Milling tool wear sample.
Tool blade image: 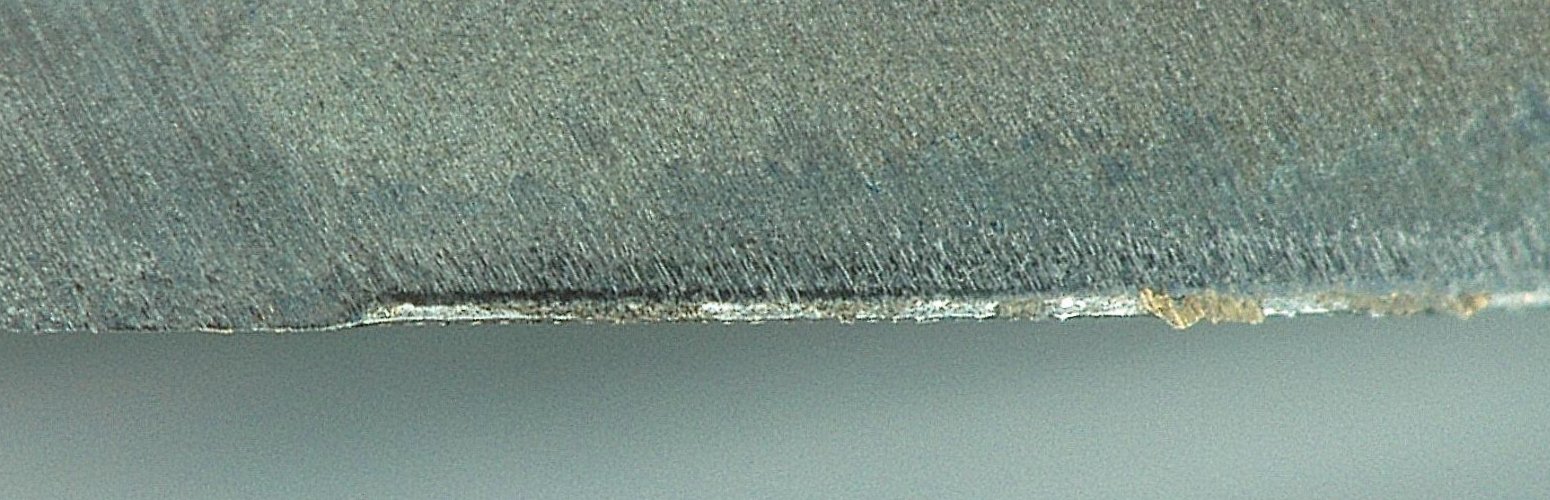
Chip image: 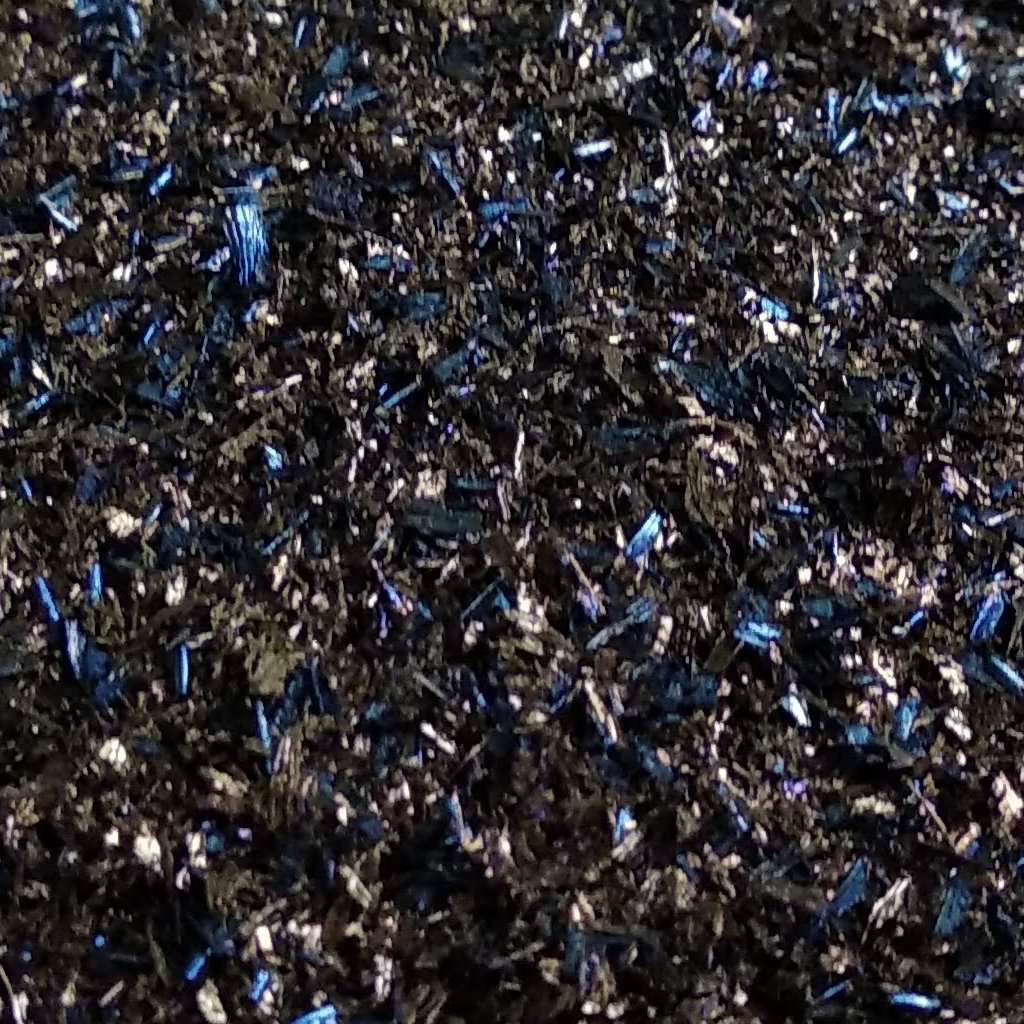
Workpiece image: 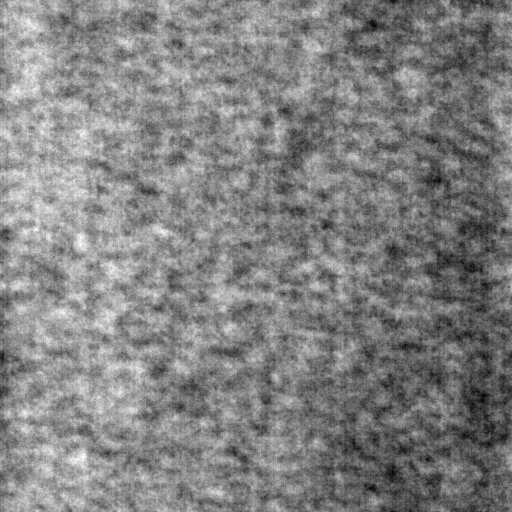
Tool wear state: dulled
Gaps: 15.27
Flank wear: 93.75
Overhang: 8.12
Force-signal Mel-spectrograms (X, Y, Z axes): 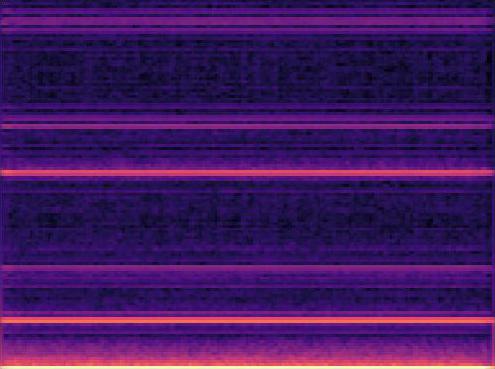 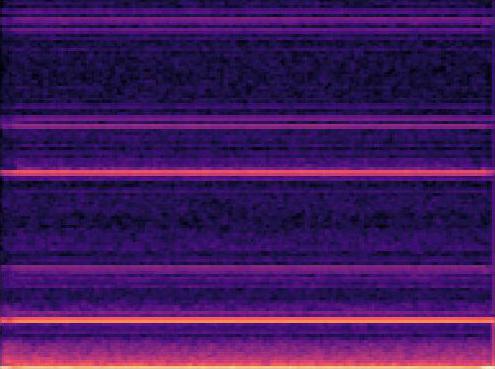 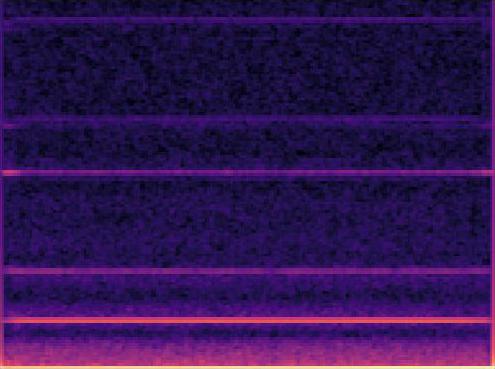
Force-signal scalograms (X, Y, Z axes): 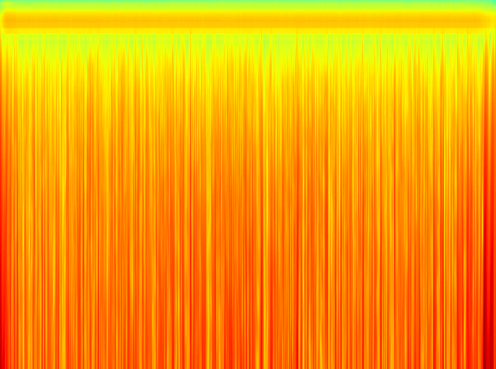 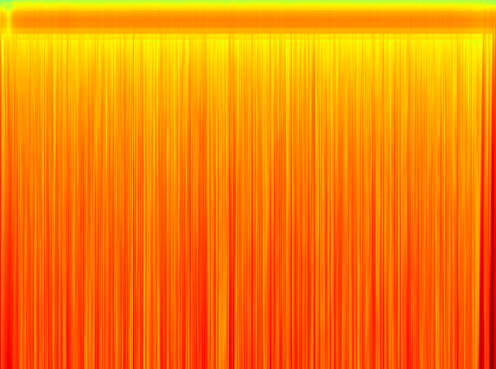 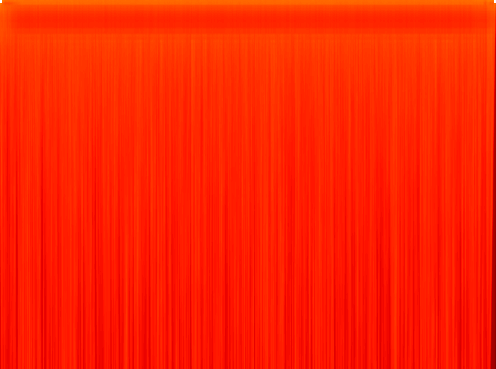
Force phase: steady_state_stabilization_wear